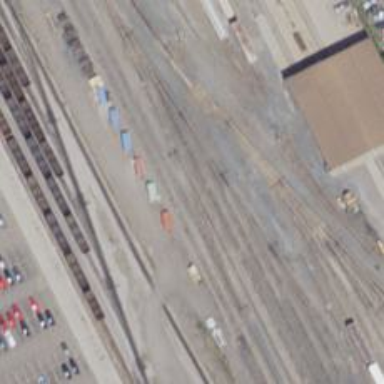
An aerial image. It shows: Railway yard used for servicing trains.